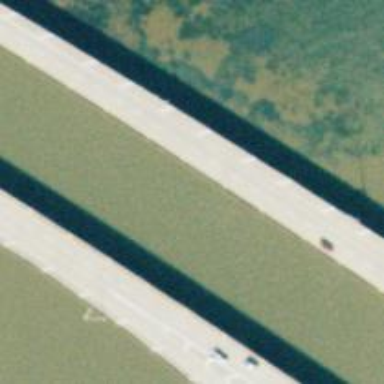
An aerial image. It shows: Motorway bridge.